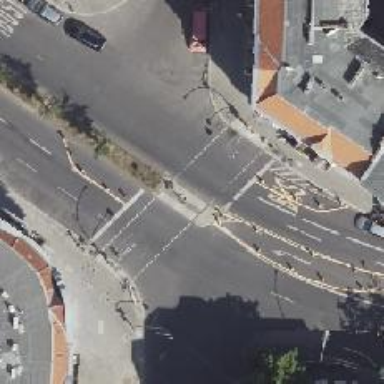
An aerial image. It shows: Traffic island located on footway.